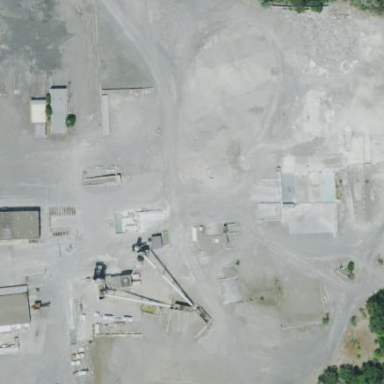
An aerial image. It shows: Quarry area.